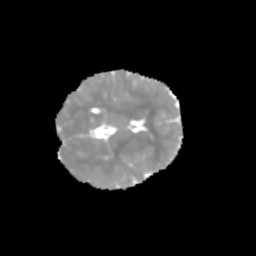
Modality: MD
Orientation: axial
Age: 6
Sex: female
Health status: healthy